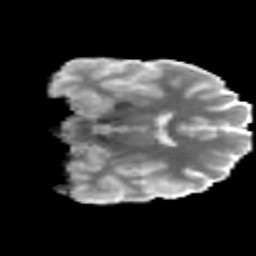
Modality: MD
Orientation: coronal
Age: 18
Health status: ill
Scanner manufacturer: philips
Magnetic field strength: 3 T
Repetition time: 9 s
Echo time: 0.127 s